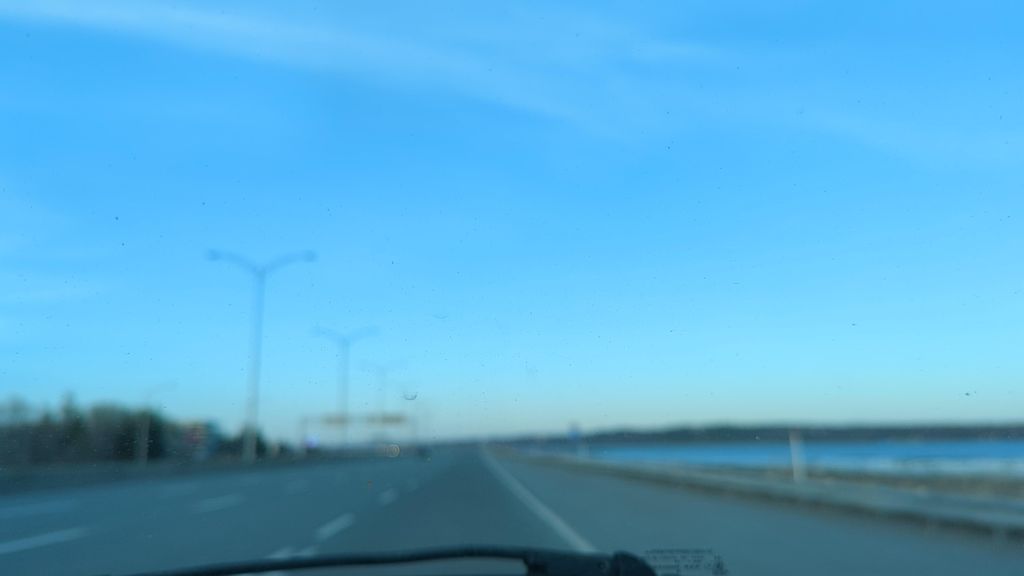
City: quebec_city